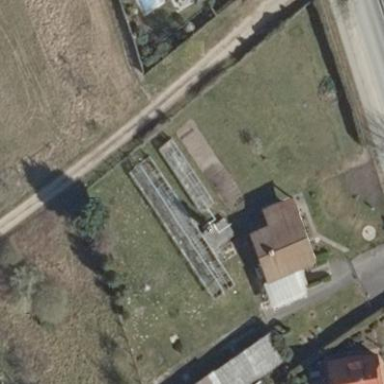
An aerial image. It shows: Greenhouse.